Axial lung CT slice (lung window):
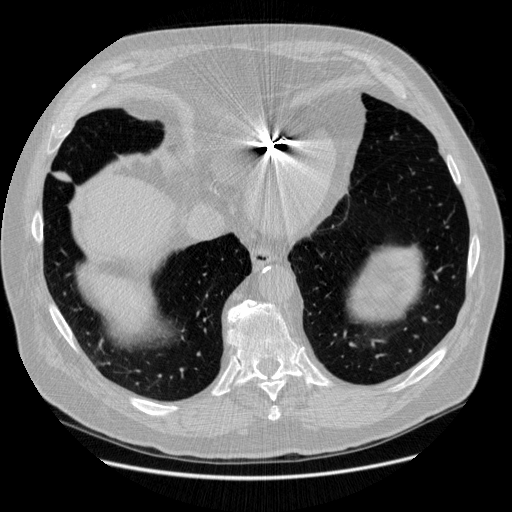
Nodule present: no